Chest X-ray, AP view. Patient: 5 years old, sex F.
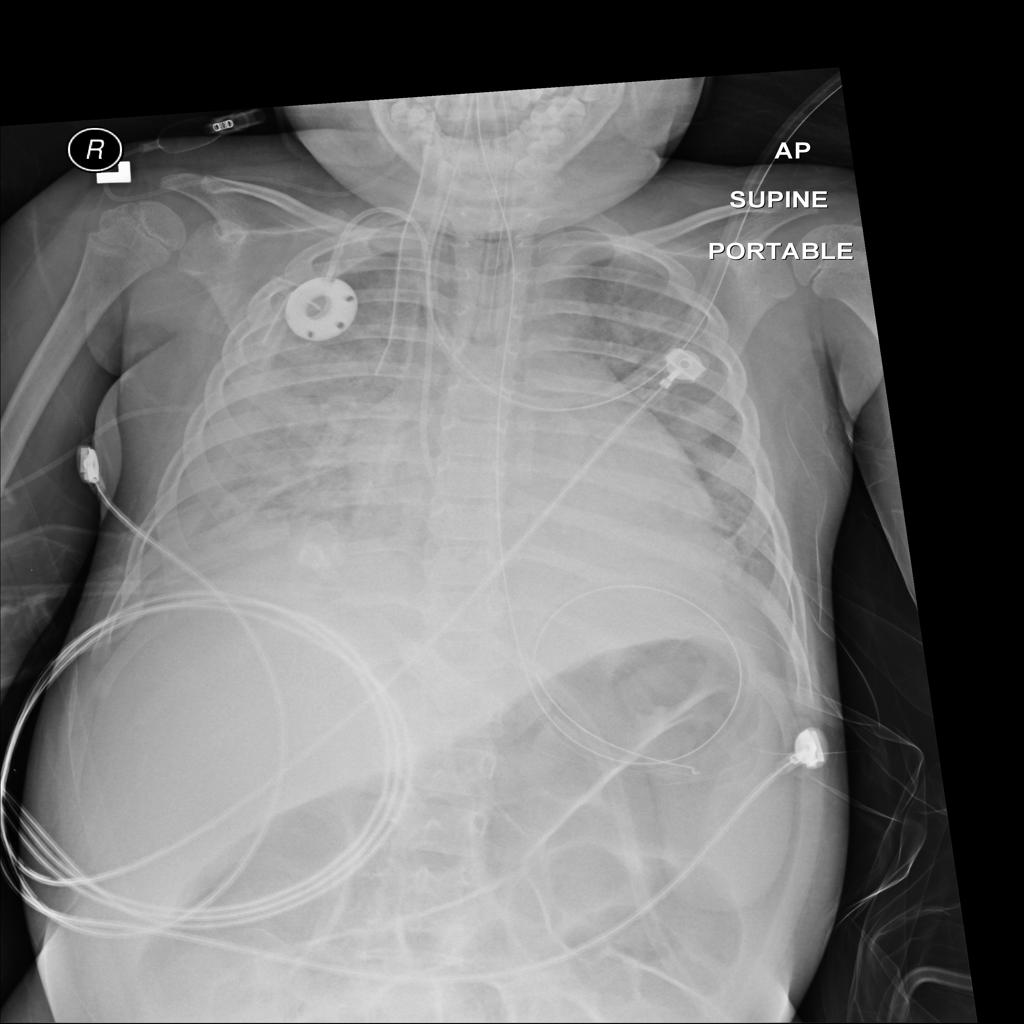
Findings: Consolidation